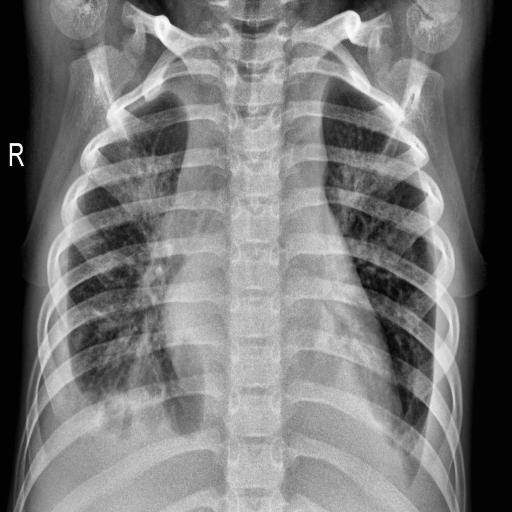
Finding: PNEUMONIA